高三 · 代数
我国古代数学名著《九章算术》中割圆术有: “割之弥细, 所失弥少, 割之又割, 以至于不可割,则与圆周合体而无所失矣, "其体现的是一种无限与有限的转化过程, 比如在 $\sqrt{2+\sqrt{2+\sqrt{2+\cdots}}}$ 中

不难得到 $2+\frac{1}{2+\frac{1}{2+\cdots}}=$
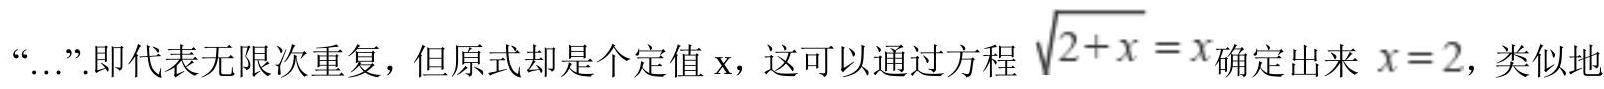
A. $\frac{1+\sqrt{2}}{2}$
B. $\frac{1-\sqrt{2}}{2}$
.C. $\sqrt{2}+1$
D. $-\sqrt{2}+1$
答案: C
解析: 答案: C
【解析】 由题意, 令 $2+\frac{1}{2+\frac{1}{2+\ldots}}=x(x>0)$, 即 $2+\frac{1}{x}=x$,

即 $x^{2}-2 x-1=0$,

解得 $x=\sqrt{2}+1_{\text {或 }} x=-\sqrt{2}+1$ (舍去)

$\therefore 2+\frac{1}{2+\frac{1}{2+\cdots}}=\sqrt{2}+1$,

故答案为: C

【分析】本题依照题干中的例子进行类比推理进行计算即可得到结果.